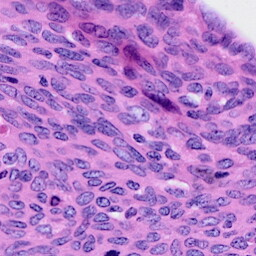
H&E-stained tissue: Cervix